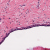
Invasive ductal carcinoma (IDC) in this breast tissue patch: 0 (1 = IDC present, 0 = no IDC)